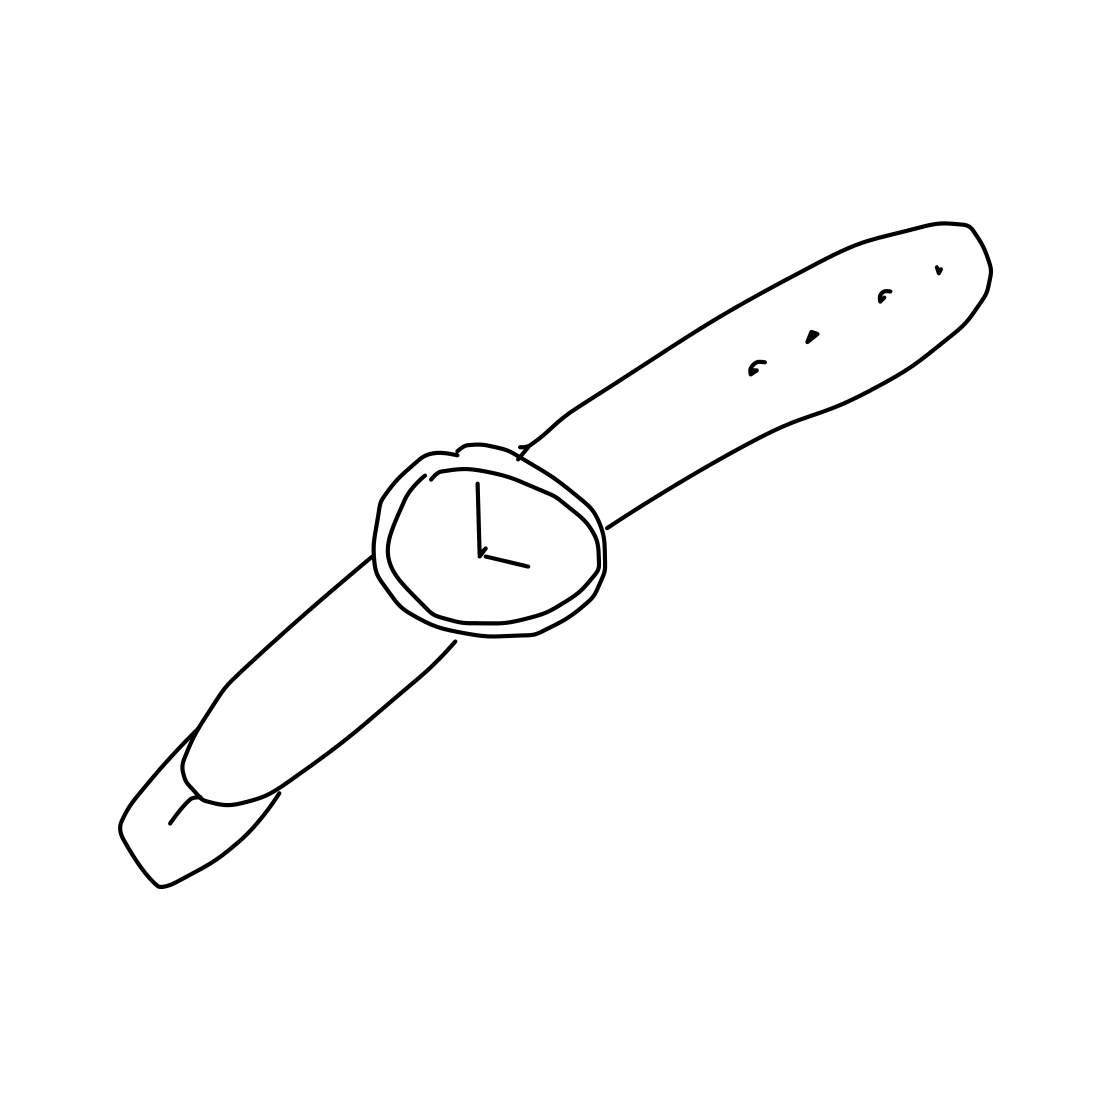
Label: wrist-watch